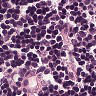
Metastatic tissue present: no